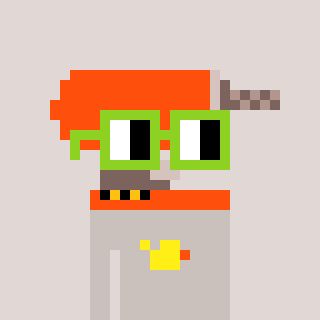
a pixel art character with square light green glasses, a drill-shaped head and a foggrey-colored body on a warm background